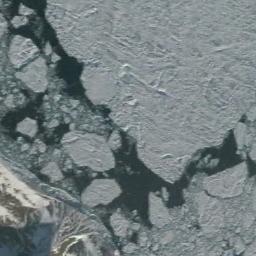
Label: sea_ice